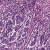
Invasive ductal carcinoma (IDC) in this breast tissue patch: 1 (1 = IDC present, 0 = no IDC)